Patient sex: M
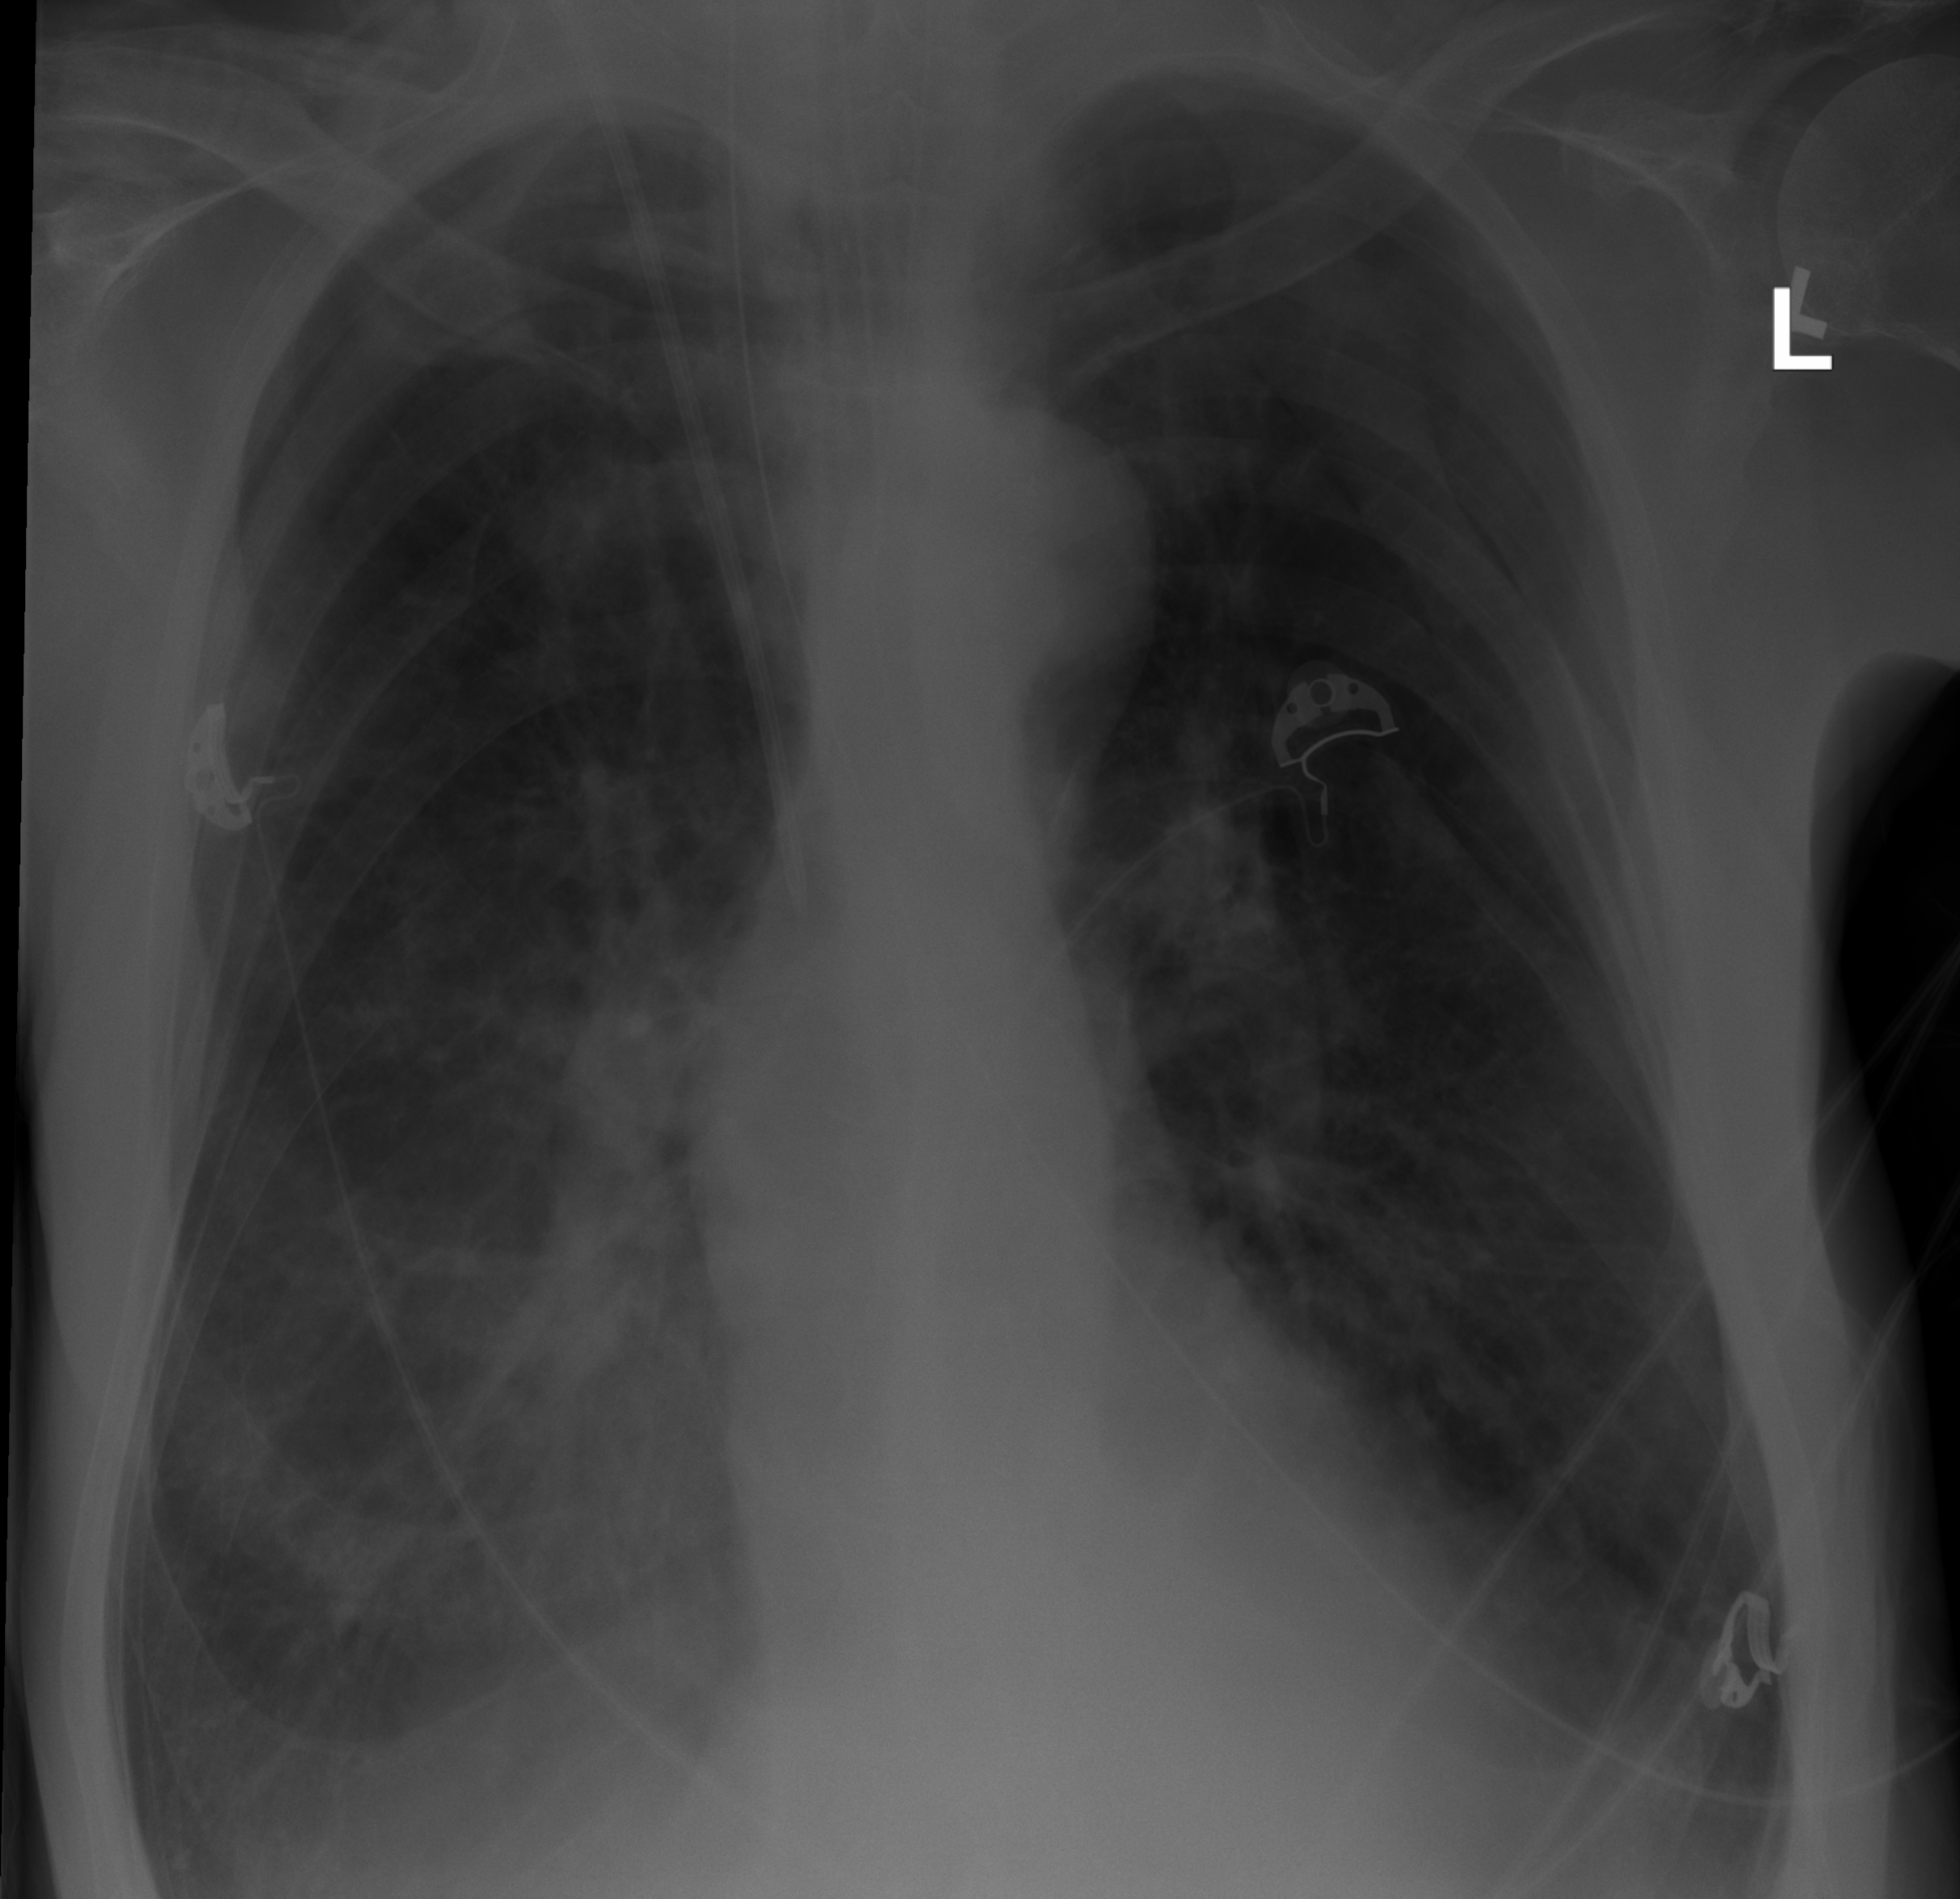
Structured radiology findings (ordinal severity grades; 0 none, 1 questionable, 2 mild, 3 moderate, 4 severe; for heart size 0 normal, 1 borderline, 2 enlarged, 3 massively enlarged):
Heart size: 0
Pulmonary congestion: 0
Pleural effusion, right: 2
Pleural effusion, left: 0
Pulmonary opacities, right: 1
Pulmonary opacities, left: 0
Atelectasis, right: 2
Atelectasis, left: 0